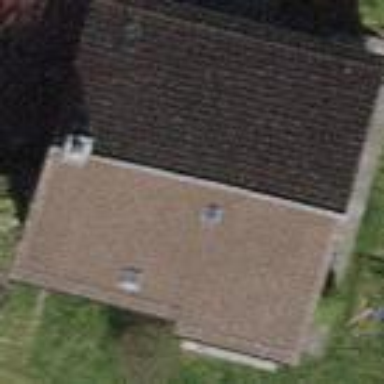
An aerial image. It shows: Building with tiled roof.